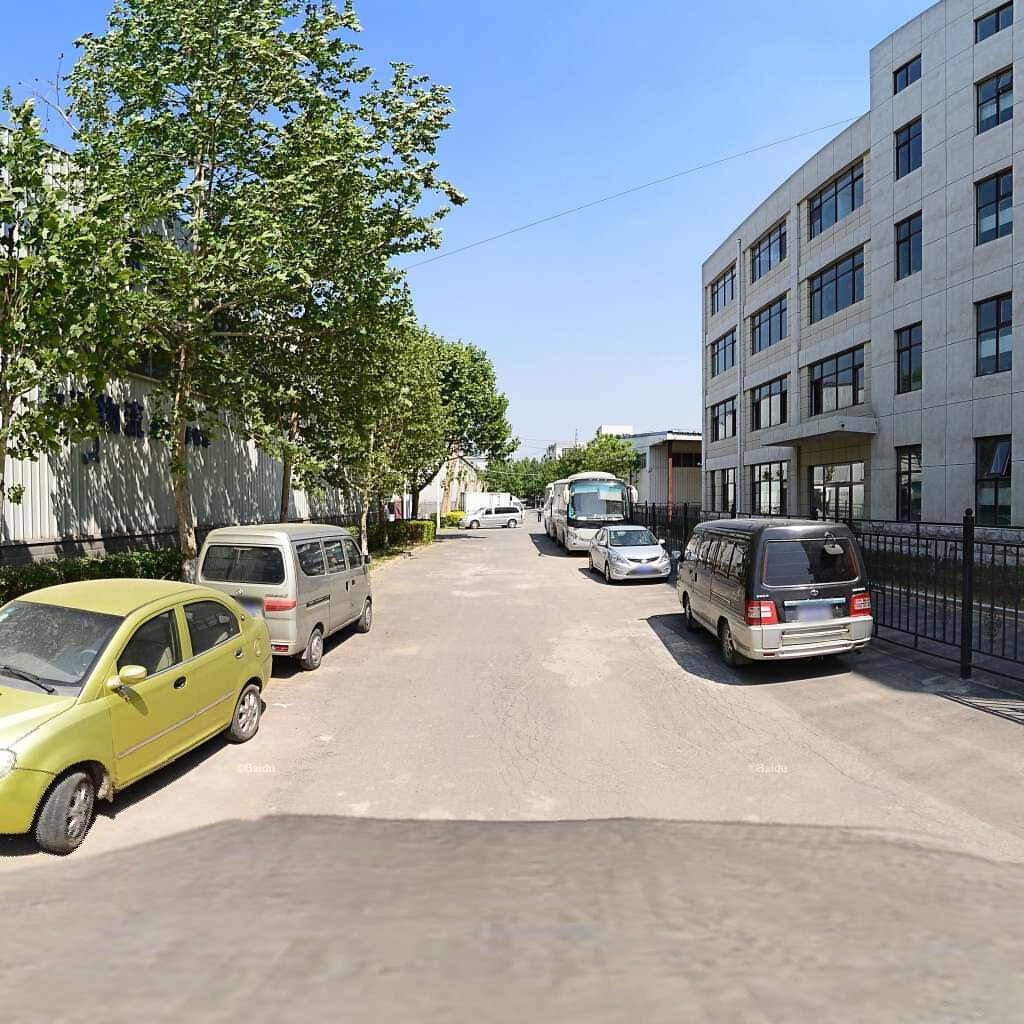
Region: Haidian
Road damage annotations: alligator crack, alligator crack